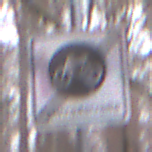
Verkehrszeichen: EndeFahrradstrasse
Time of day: Midday
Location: Outdoor (Nature)
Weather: Overcast
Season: Autumn
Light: Natural